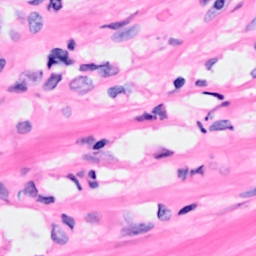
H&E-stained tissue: Breast